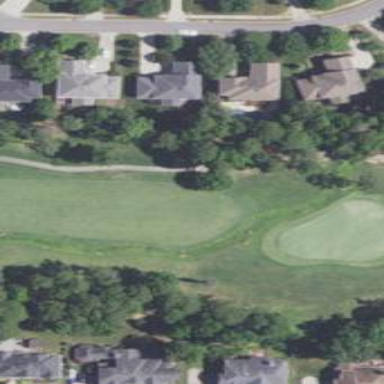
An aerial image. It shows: Rough grassy area used for golf.